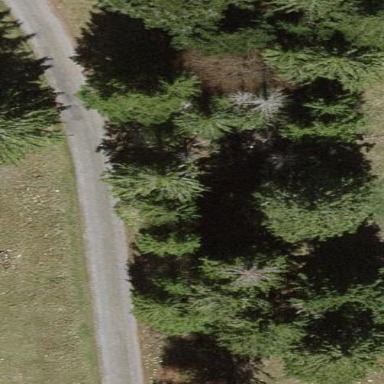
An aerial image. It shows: Forest area.